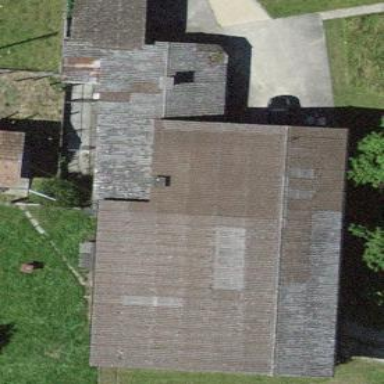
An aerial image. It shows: Rural barn.